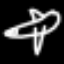
Label: airplane